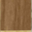
Piece: xx